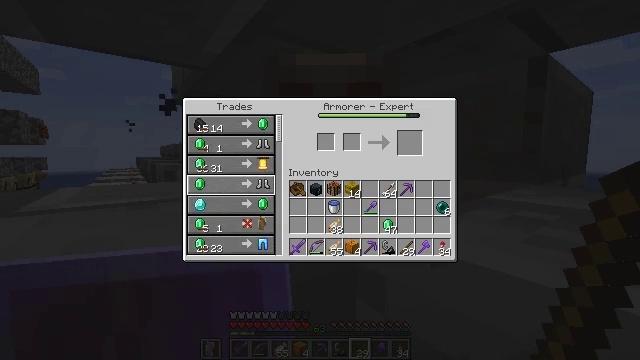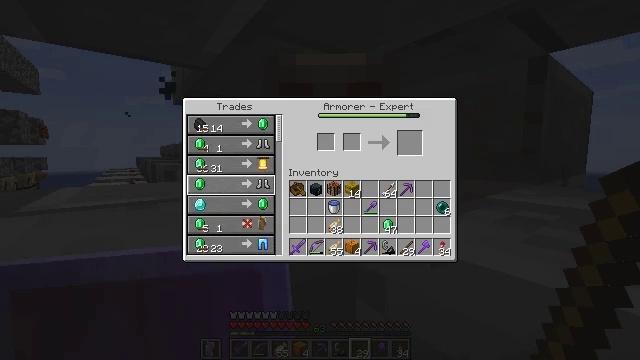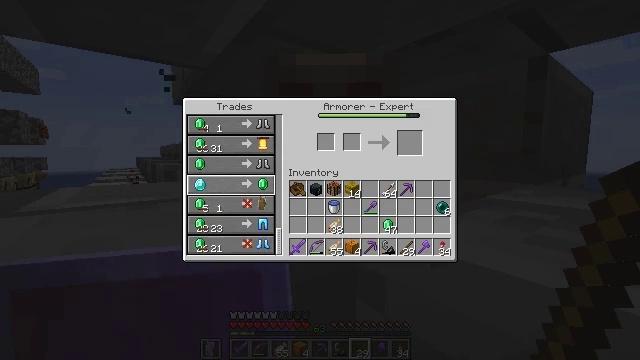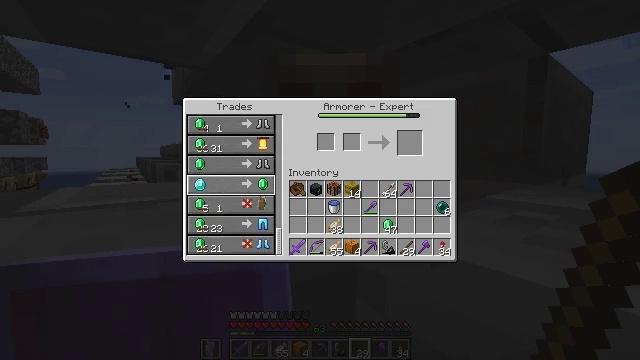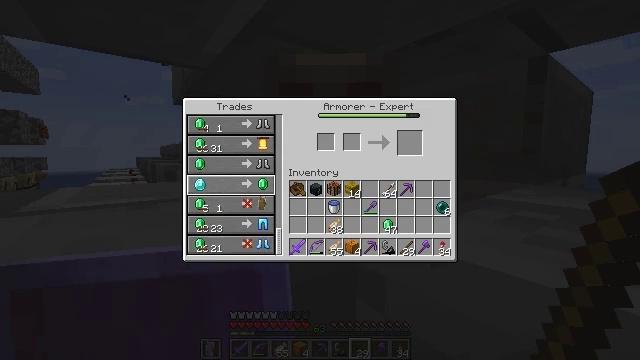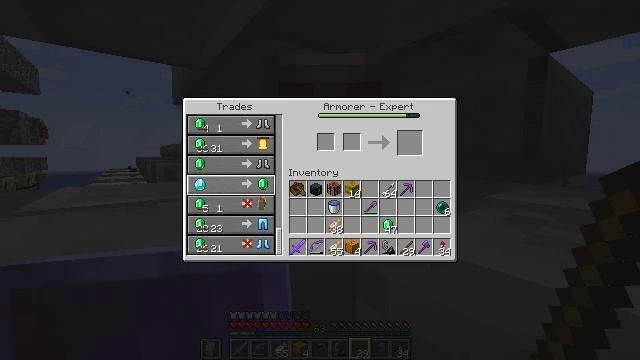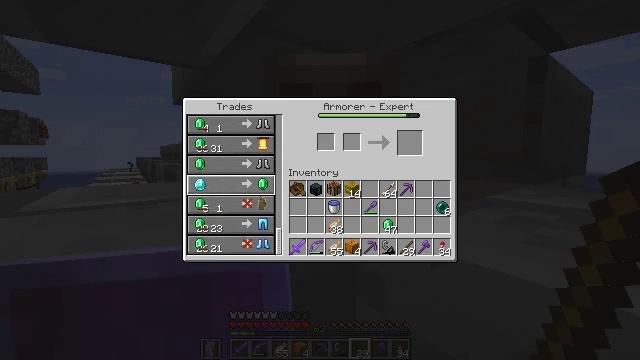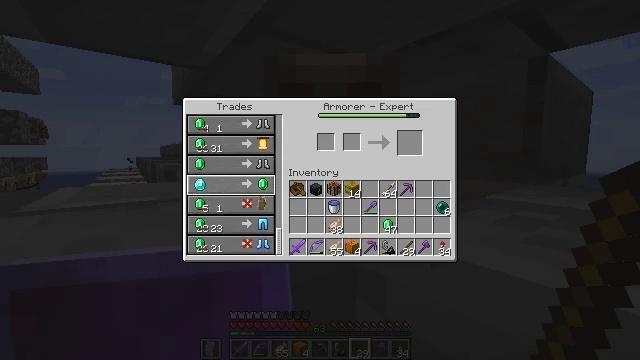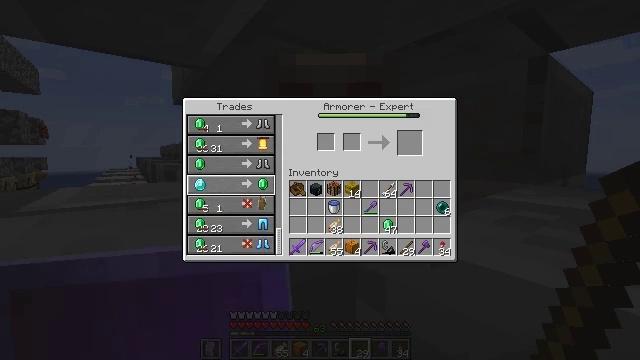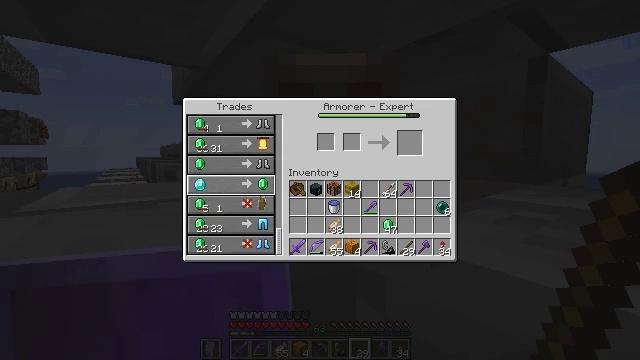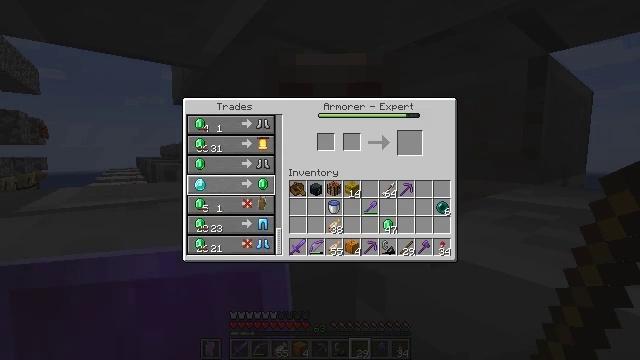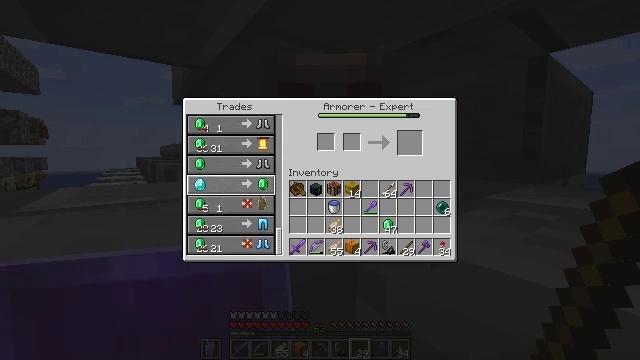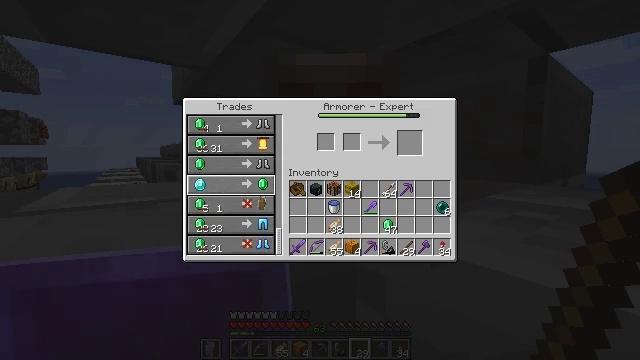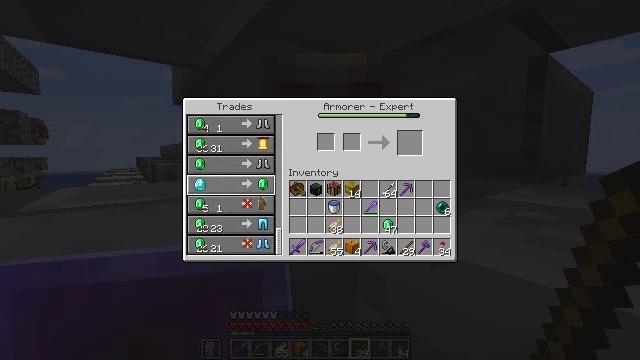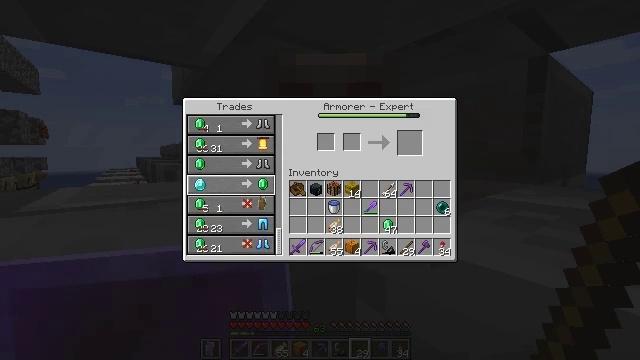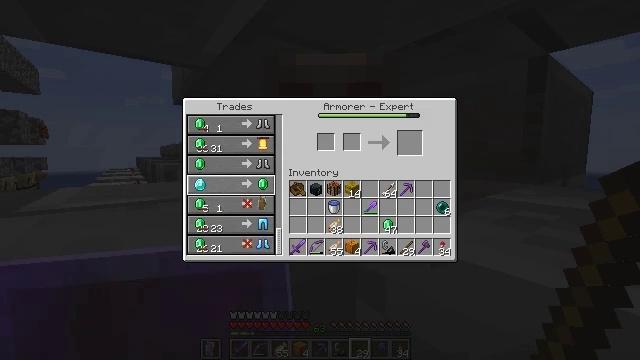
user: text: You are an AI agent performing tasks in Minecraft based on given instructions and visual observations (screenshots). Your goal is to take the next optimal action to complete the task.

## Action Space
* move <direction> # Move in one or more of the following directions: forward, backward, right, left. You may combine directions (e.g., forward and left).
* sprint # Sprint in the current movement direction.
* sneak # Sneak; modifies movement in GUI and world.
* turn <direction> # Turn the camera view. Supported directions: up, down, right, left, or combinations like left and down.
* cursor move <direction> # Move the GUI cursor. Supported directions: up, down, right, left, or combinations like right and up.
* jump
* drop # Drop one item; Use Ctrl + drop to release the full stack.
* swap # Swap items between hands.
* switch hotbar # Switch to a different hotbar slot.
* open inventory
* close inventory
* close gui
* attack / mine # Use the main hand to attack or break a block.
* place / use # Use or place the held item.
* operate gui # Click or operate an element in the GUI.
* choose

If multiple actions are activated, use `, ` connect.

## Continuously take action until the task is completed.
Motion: motion action
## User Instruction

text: Use the crafting table and diamonds to craft diamond leggings.
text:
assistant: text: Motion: no_op
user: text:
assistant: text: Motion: no_op
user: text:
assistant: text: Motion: no_op
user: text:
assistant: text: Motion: no_op
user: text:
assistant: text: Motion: no_op
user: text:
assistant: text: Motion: no_op
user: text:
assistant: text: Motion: no_op
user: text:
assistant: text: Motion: no_op
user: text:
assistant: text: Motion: no_op
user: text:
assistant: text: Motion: no_op
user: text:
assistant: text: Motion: no_op
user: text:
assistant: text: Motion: no_op
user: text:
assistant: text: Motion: no_op
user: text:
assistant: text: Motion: no_op
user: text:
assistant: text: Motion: no_op
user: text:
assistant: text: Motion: no_op
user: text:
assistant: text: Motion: turn down
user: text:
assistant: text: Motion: turn down
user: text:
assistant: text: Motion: no_op
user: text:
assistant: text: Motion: no_op
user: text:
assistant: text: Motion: no_op
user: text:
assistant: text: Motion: no_op
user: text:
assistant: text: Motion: no_op
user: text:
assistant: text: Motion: turn right
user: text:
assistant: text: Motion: turn right and up
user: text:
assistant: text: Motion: no_op
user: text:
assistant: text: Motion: no_op
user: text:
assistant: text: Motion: no_op
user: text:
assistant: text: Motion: no_op
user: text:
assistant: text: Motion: no_op